Question: How can I retrieve the current user manager email address?
I'm only able to get my e-mail address by calling the
> Application.Session.CurrentUser.AddressEntry.GetExchangeUser
while using
> Application.Session.CurrentUser.AddressEntry.GetExchangeUser.Manager
returns nothing...
What i'm trying to achieve is to send an email to my manager right from excel sheet and automate it on other users computers (because they've other managers)
'''
Sub Mail_workbook_Outlook_1()
Dim OutApp As Object
Dim OutMail As Object
Set OutApp = CreateObject("Outlook.Application")
Set OutMail = OutApp.CreateItem(0)
If IsEmpty(Range("A21").Value) = True Then ' check if cell is empty
MsgBox "Cell is empty!", vbCritical, "It would be better to not left it empty..." ' if so, show user a message
Else
On Error Resume Next
With OutMail ' outlook message details
.To = "xyz@xyz.net"
.Subject = "Sales report - " & Format(Date, "dd-mm-yyyy")
.Body = "Here comes the full sales report from " & Format(Date, "dd-mm-yyyy") & Application.Session.CurrentUser.AddressEntry.GetExchangeUser
.Attachments.Add ActiveWorkbook.FullName ' add current file as an attachment to the outlook message
.Send
End With
On Error GoTo 0
MsgBox "File sent ", vbInformation, "You can now safely close the report" ' show confirmation message
Set OutMail = Nothing
Set OutApp = Nothing
End If
End Sub
'''

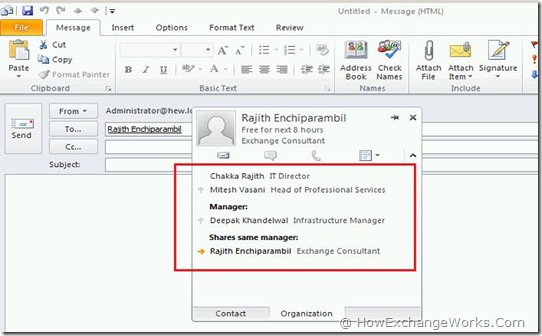
Answer: To get current User's Manager.
Example on <URL>
'''
Option Explicit
Sub GetManager()
MsgBox CreateObject("Outlook.Application").GetNamespace("MAPI") _
.CurrentUser.AddressEntry.GetExchangeUser.Manager
End Sub
'''
Remember user must have manager setup.
Modify your code this way
'''
With OutMail ' outlook message details
.To = CreateObject("Outlook.Application").GetNamespace("MAPI") _
.CurrentUser.AddressEntry.GetExchangeUser.Manager
.Subject = "Sales report - " & Format(Date, "dd-mm-yyyy")
.Body = "Here comes the full sales report from " & Format(Date, "dd-mm-yyyy")
.Attachments.Add ActiveWorkbook.FullName 'attachment File
.Display
' .Send
End With
'''
Also See on MSDN Example
<URL>